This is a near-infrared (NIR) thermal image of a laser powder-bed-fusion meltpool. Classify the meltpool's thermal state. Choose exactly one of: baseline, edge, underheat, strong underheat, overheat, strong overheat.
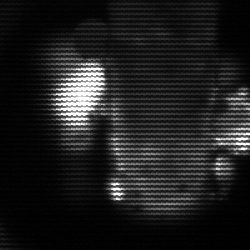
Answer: strong underheat